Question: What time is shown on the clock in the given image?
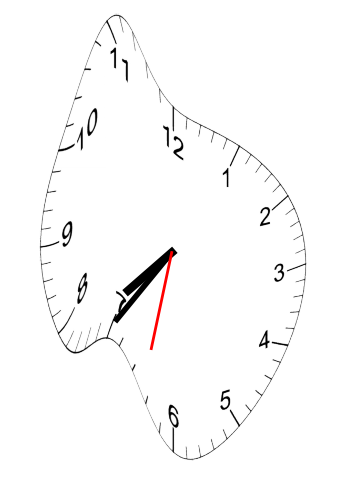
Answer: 07:35:32